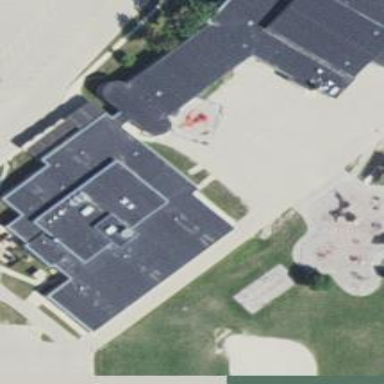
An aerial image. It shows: School building.